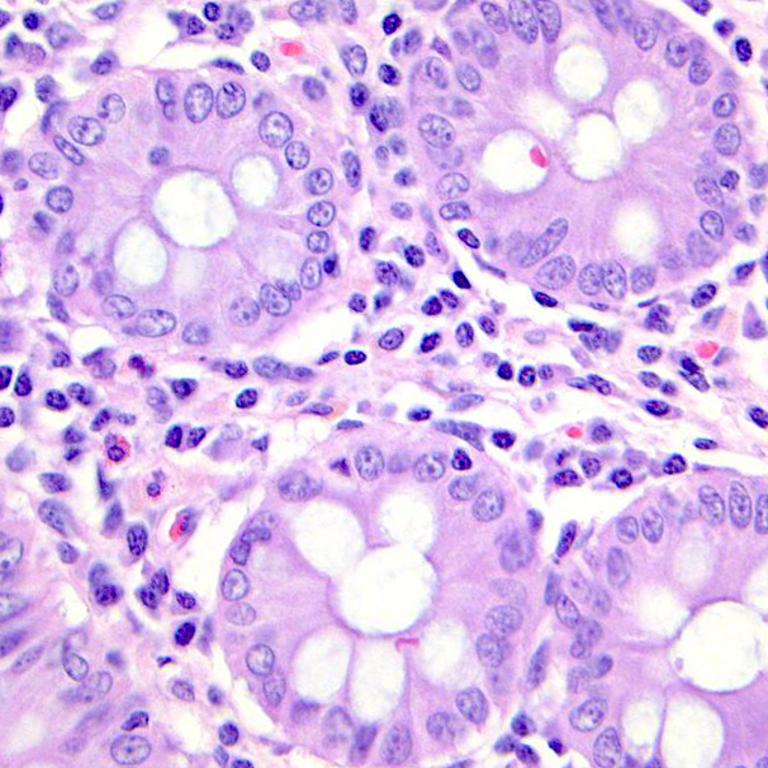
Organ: colon
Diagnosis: benign